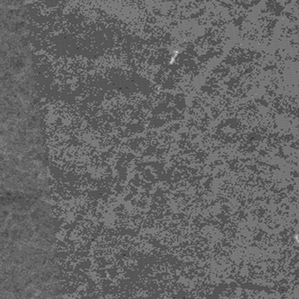
Label: frost